Question: I have a drop-down list to populate cells in a column and want to count the instances of each selected value. Considering the image below, I would like to get the sum of Pizza, Pancakes and Chinese. I'm using MS Office 2007.
For 45 rows the required result might be: Pizza choices = 10, Pancakes choices = 35.
Can we use SUMIF formula with indexes?

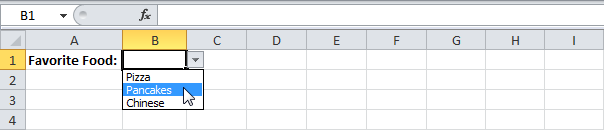
Answer: If your validation list were say in ColumnF starting in Row1 then maybe what you want is:
'''
=COUNTIF(B:B,F1)
'''
copied down to suit.